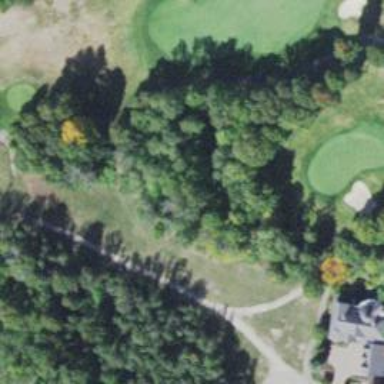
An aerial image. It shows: Golf course.